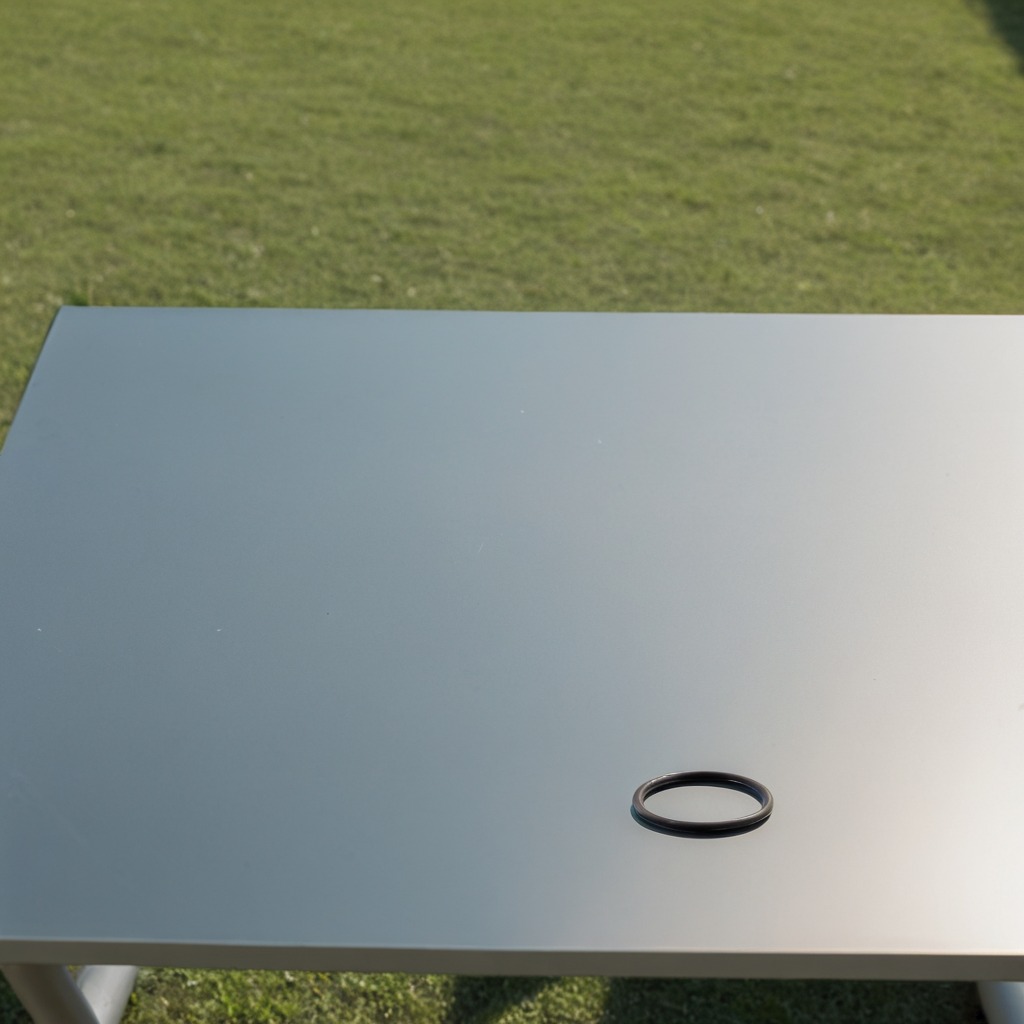
A rubber O-ring is lying on the textured surface of the table.